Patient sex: F
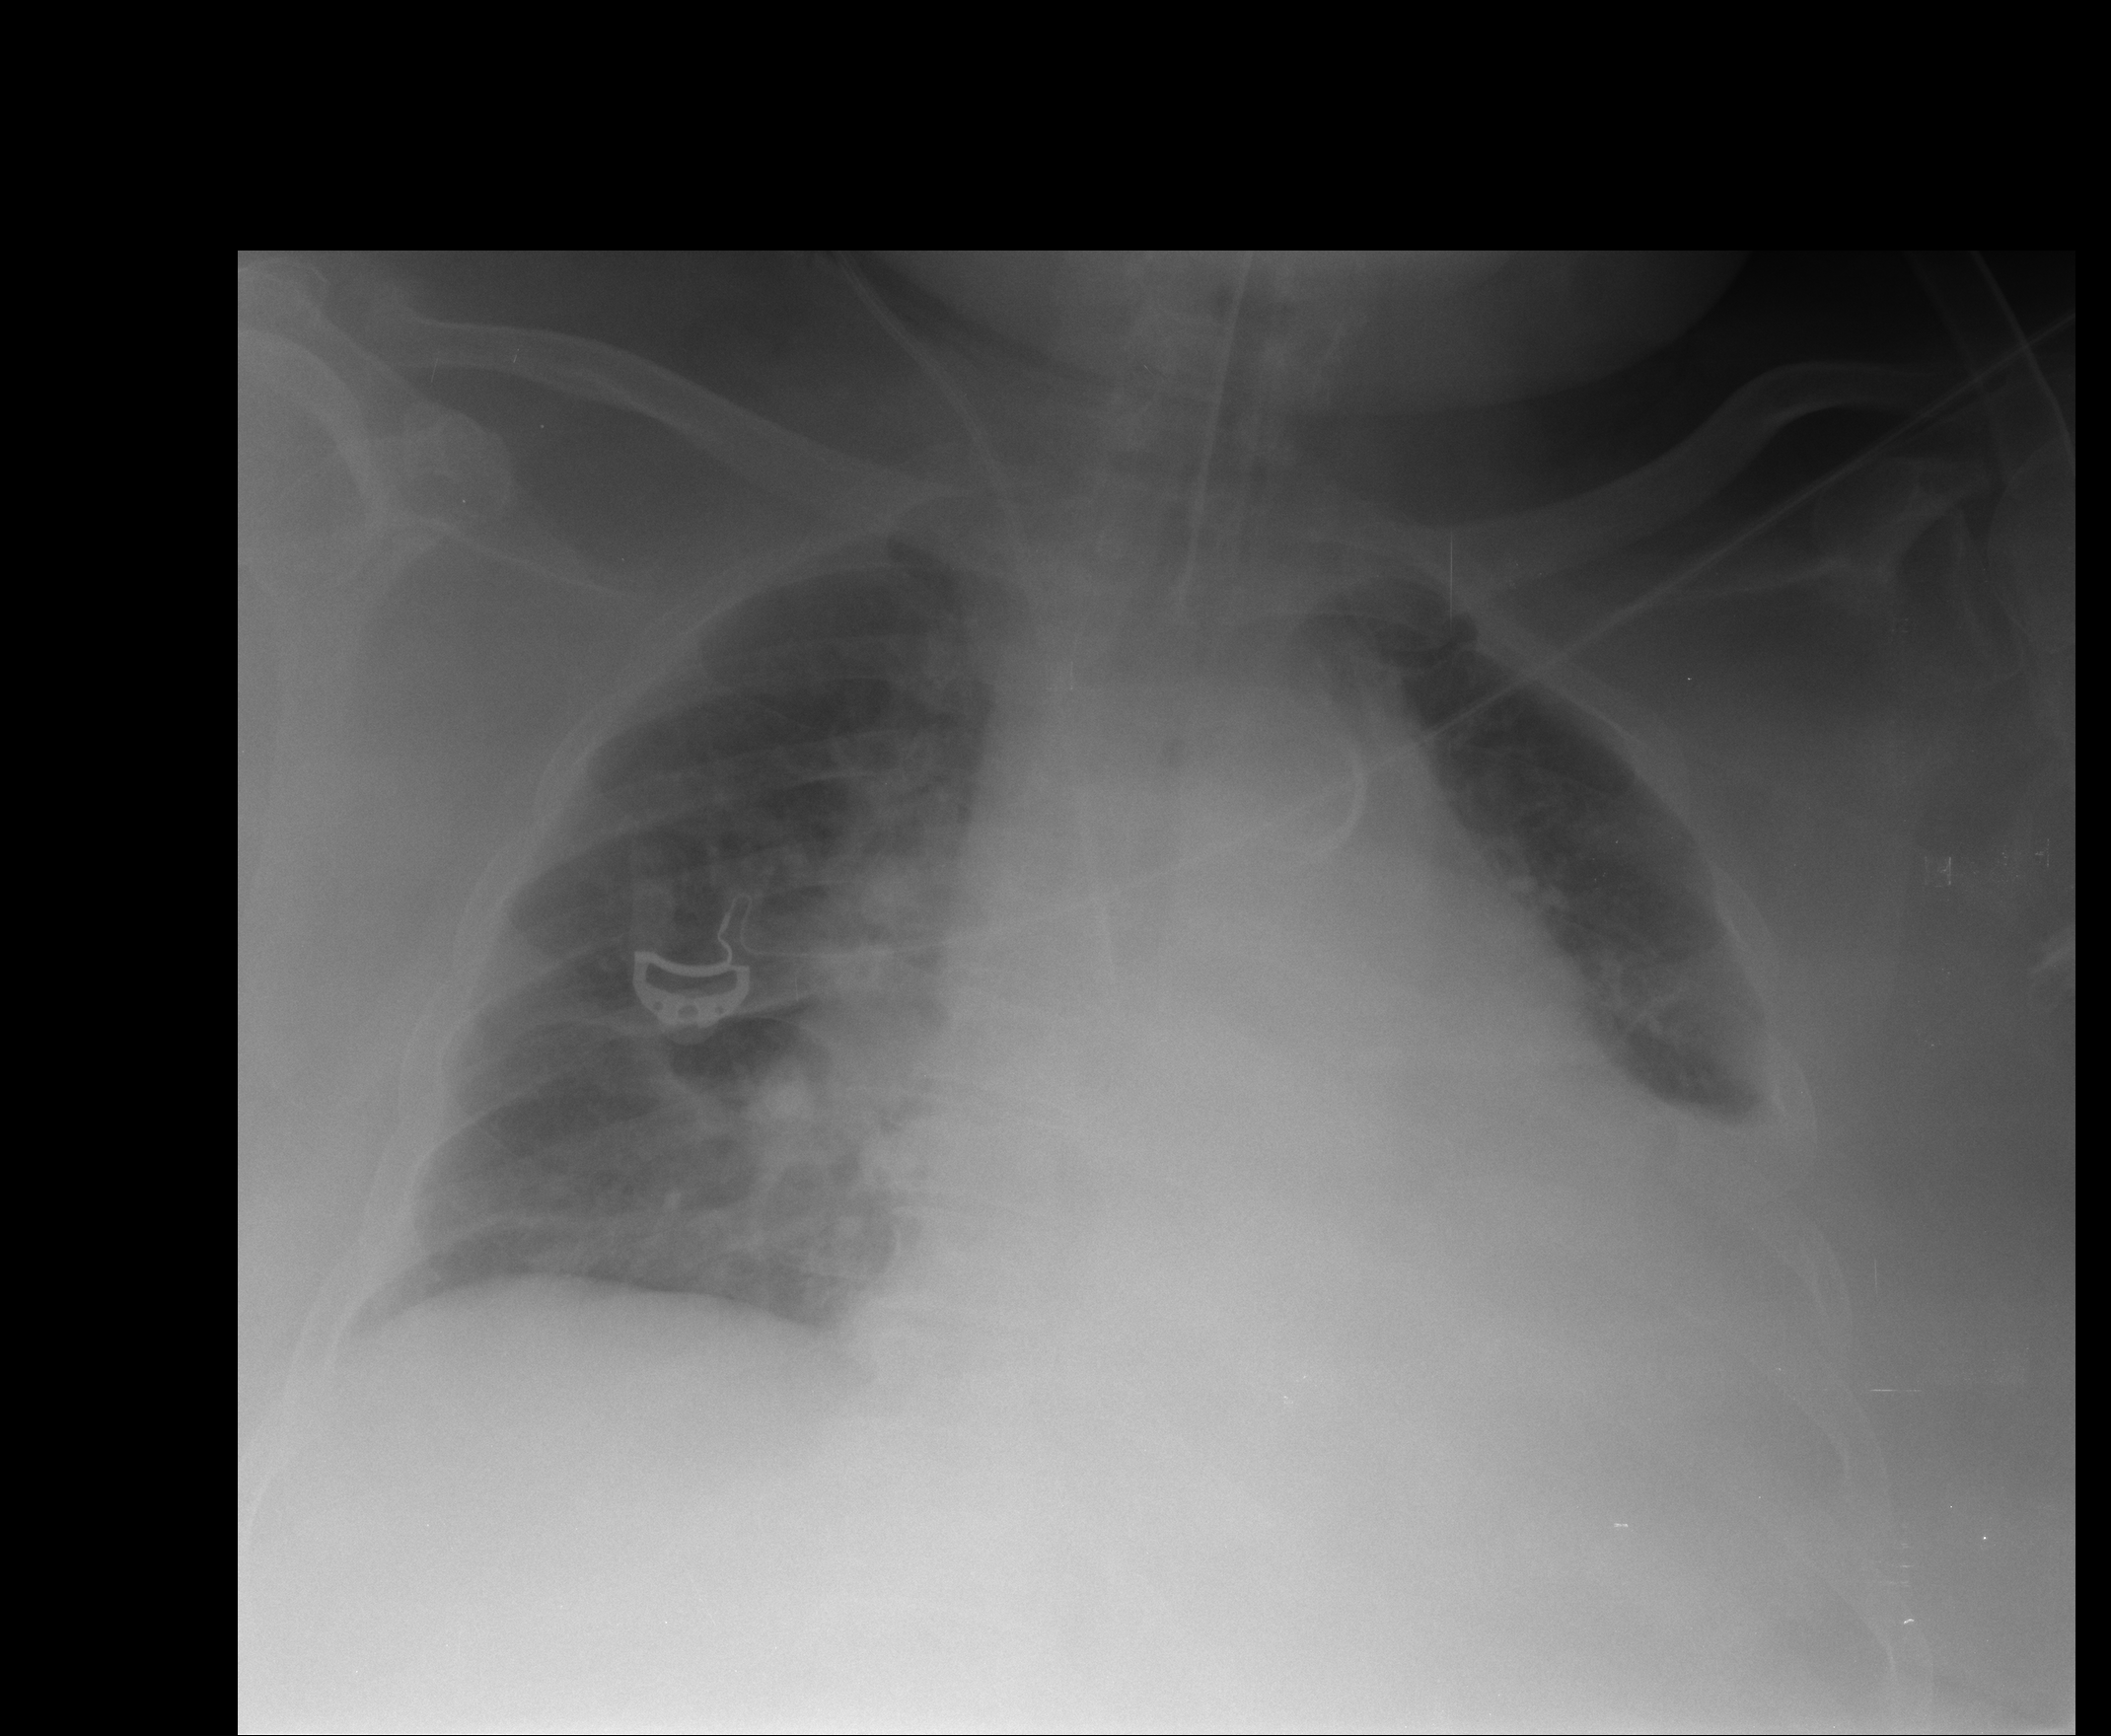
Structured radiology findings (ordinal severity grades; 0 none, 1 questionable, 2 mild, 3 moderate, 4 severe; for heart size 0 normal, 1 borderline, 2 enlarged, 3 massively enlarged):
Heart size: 2
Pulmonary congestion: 2
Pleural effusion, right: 1
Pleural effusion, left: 3
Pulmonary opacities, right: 0
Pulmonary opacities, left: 0
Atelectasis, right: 1
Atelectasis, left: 3